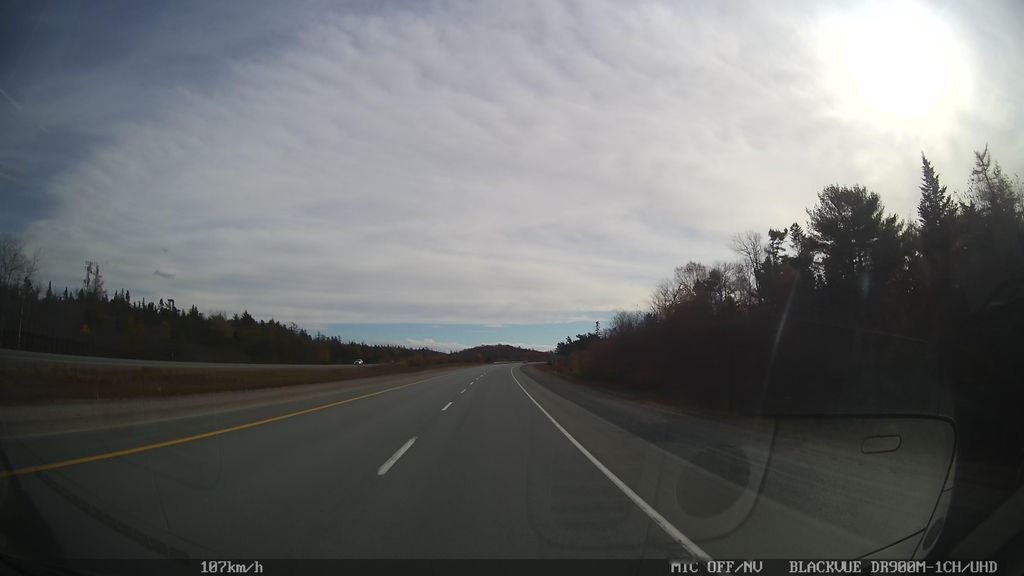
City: halifax